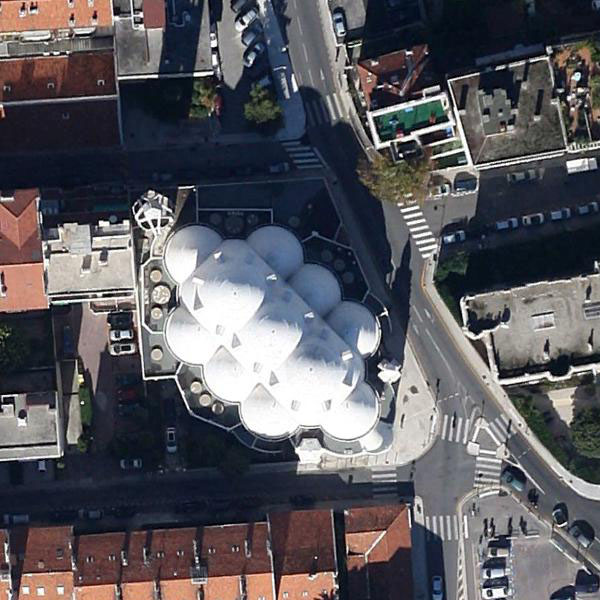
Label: Church